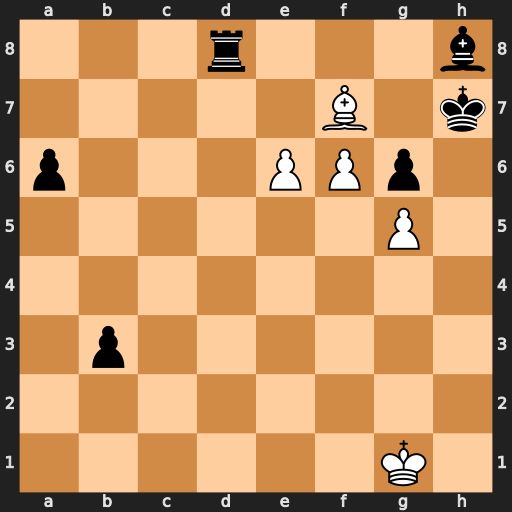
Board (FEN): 3r3b/5B1k/p3PPp1/6P1/8/1p6/8/6K1
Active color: w
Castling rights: -
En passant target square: -
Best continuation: e7 b2 Ba2